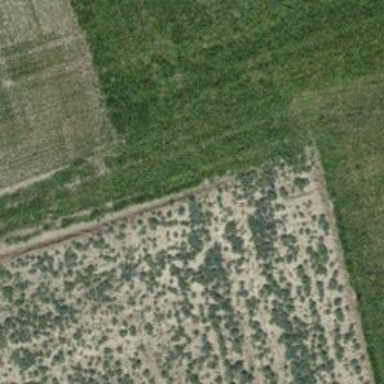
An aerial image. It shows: Grassy track.